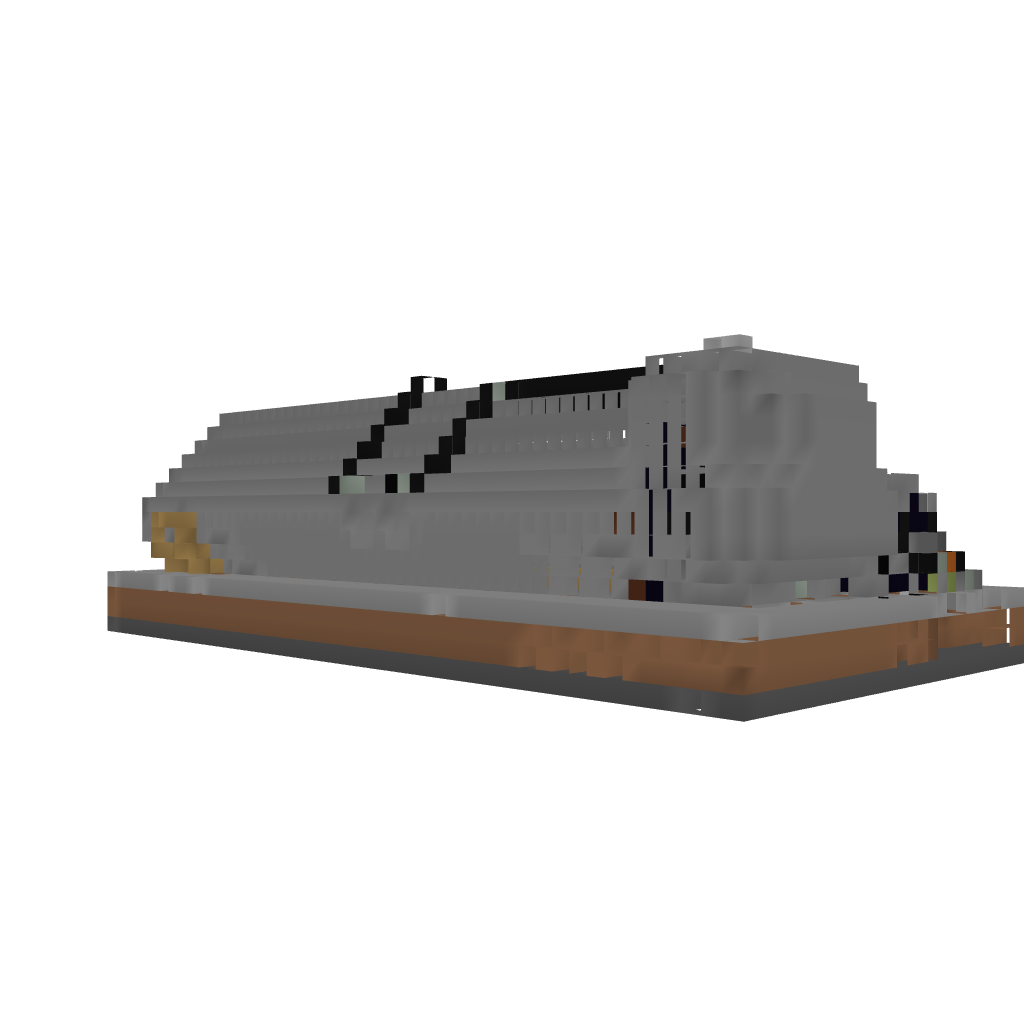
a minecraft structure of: Nether Hub